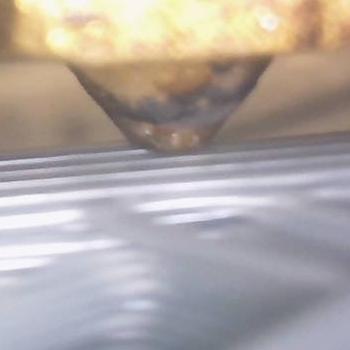
Flow rate: 133%